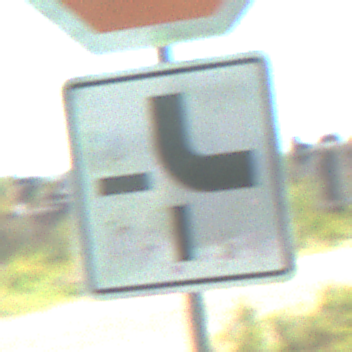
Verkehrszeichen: VerlaufVorfahrtsstrasse4
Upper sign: Stop
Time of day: Midday
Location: Outdoor (Special)
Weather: PartlyCloudy
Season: NotSpecified
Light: Natural